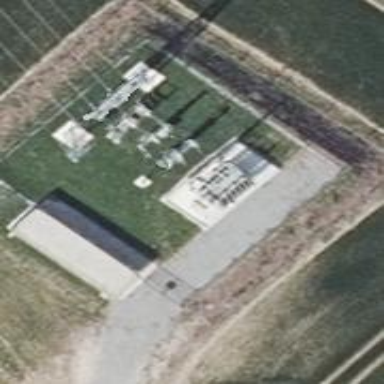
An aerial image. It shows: Power line with three cables.